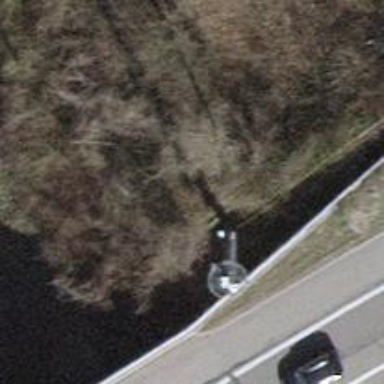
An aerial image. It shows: Surveillance object is present in the image.